Field crop: maize
Growth stage: 2
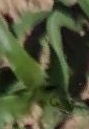
Species: maize